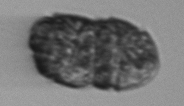
Label: Margalefidinium